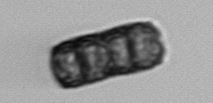
Label: Paralia_sulcata